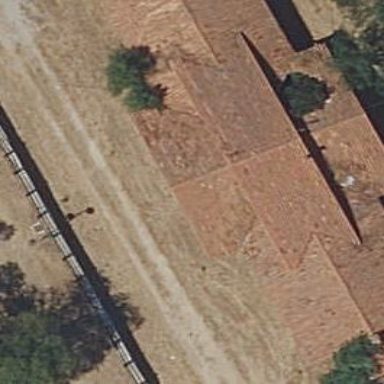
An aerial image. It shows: Stable.